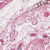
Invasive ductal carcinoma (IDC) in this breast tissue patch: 0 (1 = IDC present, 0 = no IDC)